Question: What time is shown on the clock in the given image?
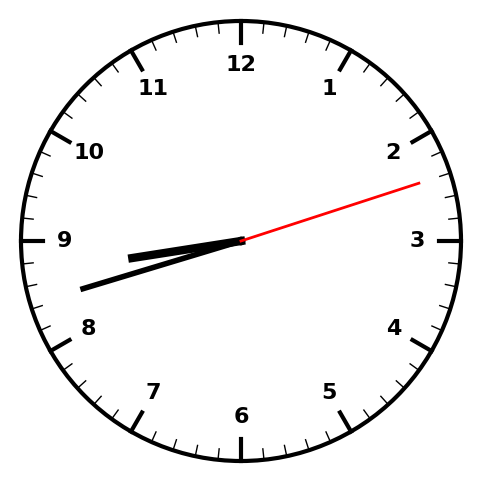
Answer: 08:42:12